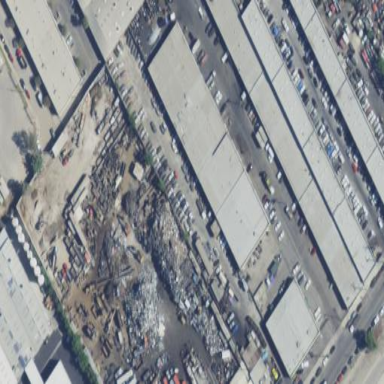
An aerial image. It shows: Warehouse.